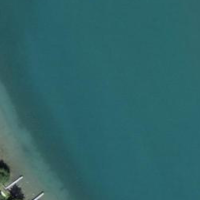
EUNIS habitat code: 14
Species observed at this site:
Phalacrocorax carbo
Corvus corone
Podiceps cristatus
Cygnus olor
Fulica atra
Anas platyrhynchos
Aythya fuligula
Garrulus glandarius
Buteo buteo
Falco tinnunculus